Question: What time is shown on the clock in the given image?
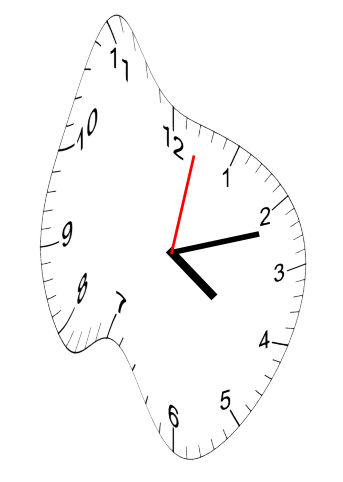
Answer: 04:12:02